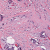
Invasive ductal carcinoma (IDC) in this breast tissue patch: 1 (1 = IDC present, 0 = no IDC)